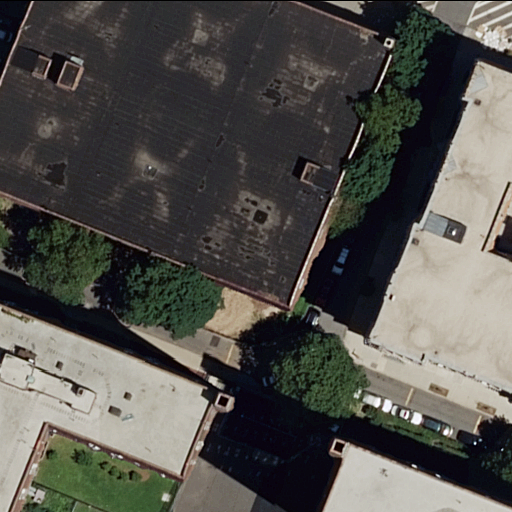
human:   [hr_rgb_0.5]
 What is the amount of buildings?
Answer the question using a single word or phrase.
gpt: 4

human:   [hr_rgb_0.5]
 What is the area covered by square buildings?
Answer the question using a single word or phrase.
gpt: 0m2

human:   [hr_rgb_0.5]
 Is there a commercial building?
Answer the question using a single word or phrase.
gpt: no

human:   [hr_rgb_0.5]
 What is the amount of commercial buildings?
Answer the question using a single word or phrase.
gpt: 0

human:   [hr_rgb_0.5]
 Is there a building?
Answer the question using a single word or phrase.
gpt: yes

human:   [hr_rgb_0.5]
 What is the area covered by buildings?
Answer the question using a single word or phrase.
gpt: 8999m2

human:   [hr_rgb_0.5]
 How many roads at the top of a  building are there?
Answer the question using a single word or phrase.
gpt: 5

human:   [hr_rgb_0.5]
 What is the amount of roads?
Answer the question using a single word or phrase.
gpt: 5

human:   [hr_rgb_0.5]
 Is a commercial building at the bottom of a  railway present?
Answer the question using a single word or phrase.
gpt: no

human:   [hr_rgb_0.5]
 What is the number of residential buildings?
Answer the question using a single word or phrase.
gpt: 3

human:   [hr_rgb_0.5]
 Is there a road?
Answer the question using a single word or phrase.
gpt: yes

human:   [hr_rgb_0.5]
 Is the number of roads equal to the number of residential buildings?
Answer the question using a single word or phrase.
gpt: no

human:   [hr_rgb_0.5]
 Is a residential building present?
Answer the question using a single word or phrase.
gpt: yes

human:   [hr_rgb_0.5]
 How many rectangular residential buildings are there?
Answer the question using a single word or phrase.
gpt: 1

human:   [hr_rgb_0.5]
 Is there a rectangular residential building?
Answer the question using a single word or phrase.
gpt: yes

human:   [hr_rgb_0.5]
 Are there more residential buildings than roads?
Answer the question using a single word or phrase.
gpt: no

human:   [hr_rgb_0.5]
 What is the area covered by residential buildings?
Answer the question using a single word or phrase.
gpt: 7934m2

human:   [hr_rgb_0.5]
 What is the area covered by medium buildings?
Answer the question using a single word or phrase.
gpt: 0m2

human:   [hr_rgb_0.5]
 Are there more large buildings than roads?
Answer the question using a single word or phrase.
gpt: no

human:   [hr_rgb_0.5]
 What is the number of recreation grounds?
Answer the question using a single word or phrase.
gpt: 0

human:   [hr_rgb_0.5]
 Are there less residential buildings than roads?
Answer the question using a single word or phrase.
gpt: yes

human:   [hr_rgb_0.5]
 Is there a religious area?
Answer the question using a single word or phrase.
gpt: no

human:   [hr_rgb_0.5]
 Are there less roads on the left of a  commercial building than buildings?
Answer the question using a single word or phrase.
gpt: yes

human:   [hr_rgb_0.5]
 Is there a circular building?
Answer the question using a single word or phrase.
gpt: no

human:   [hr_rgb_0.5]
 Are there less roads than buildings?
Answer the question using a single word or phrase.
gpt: no

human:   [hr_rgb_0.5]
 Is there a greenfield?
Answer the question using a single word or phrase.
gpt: no

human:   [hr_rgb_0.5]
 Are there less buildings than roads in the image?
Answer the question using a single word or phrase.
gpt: yes

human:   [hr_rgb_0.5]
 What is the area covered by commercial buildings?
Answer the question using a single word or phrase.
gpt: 0m2

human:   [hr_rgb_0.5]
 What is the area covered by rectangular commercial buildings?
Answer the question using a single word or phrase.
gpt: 0m2

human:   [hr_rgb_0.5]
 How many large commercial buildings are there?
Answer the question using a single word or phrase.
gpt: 0

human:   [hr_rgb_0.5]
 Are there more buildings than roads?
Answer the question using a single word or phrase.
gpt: no

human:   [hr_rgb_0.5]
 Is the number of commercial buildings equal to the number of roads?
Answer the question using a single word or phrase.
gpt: no

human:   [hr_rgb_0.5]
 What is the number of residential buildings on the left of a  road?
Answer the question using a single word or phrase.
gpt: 2

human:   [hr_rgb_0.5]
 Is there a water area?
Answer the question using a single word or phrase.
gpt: no

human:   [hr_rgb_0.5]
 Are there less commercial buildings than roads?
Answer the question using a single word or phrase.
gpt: yes

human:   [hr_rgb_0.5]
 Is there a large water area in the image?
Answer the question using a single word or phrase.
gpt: no

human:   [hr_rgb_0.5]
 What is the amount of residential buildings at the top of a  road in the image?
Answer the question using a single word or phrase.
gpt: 1

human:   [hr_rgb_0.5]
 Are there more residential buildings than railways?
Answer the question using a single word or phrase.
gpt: yes

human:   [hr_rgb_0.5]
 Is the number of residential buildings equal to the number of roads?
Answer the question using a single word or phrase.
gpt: no

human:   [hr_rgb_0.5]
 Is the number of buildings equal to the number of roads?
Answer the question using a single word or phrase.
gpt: no

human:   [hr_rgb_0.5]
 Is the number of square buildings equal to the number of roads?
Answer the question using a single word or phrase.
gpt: no

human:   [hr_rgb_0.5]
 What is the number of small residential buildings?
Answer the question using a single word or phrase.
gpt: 0

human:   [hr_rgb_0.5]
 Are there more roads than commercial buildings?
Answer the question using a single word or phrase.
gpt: yes

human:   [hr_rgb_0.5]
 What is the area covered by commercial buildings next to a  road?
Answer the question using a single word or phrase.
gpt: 0m2

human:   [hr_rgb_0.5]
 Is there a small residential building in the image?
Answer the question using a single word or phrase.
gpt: no

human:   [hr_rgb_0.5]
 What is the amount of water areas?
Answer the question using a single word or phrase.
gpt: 0

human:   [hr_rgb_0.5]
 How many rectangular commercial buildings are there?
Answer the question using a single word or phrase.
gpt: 0

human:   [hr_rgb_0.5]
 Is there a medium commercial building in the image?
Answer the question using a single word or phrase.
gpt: no

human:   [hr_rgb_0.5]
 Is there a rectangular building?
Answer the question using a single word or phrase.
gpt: yes

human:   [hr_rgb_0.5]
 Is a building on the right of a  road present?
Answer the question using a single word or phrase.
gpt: yes

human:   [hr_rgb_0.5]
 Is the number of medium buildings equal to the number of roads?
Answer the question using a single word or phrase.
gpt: no

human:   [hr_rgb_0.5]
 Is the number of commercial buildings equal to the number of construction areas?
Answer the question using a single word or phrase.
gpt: yes

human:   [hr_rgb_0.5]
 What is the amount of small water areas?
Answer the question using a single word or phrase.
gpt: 0

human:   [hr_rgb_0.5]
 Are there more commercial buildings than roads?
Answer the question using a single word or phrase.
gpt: no

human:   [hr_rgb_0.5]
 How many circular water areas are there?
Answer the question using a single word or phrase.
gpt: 0

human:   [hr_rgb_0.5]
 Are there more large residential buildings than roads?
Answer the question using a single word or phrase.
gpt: no

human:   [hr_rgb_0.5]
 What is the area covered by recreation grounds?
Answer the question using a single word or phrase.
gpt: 0m2

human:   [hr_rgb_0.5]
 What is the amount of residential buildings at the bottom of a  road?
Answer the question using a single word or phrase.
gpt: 2

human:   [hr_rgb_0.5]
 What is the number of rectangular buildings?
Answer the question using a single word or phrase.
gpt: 1

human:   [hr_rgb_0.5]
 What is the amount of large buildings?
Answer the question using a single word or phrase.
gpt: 4

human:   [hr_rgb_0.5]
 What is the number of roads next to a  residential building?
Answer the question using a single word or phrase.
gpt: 5

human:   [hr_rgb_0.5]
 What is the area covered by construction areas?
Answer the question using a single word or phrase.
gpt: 0m2

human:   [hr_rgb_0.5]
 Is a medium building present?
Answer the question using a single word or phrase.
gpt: no

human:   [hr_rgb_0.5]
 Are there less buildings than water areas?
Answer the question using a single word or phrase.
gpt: no